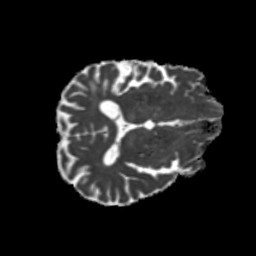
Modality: MD
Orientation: axial
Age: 70
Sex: male
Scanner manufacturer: siemens
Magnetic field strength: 3 T
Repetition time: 5.25 s
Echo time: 0.08 s